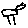
Label: bird